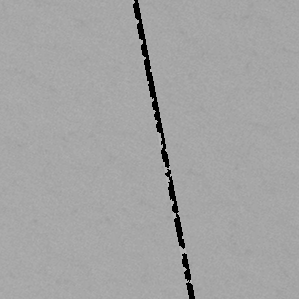
Label: frost